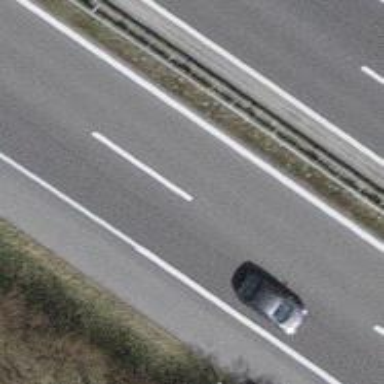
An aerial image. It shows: Motorway.